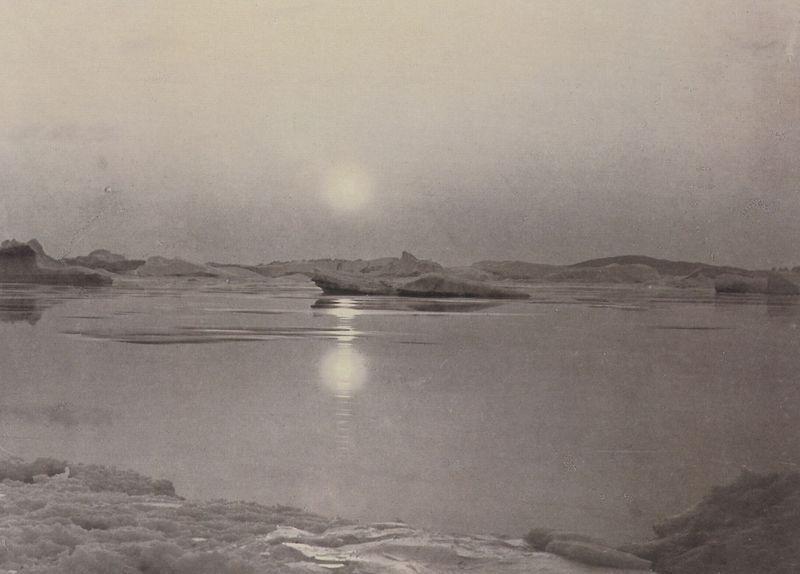
Titel: Mitternachtssonne bei Melvillebai
Künstler: Dunmore & Critcherson
Standort: New York
Institution: Sammlung Janet Lehr Gallery
Schlagwörter: berg, blau, dunkel, felsen, gemälde, himmel, meer, schatten, wasser, weiß, gelb, landschaft, see, ufer, abend, braun, grau, hell, hintergrund, licht, schwarz, eis, schnee, malerei, silber, spitze, steine, bild, einsamkeit, ferne, horizont, hügel, kalt, morgen, nass, natur, sonnenaufgang, spiegelung, weite, einsam, flach, sonne, insel, rosa, traurig, kreis, rund, küste, ruhig, welle, ruhe, düster, berge, bergspitzen, gebirge, sonnenlicht, dunst, eben, nebel, sonnenuntergang, winter, stille, untergang, streifen, spiegeln, aufgang, stimmung, bucht, reflexion, foto, fotografie, photographie, mond, diesig, neblig, strahlen, kälte, eisschollen, oberfläche, wasseroberfläche, eisberg, sterne, schwarzweiß, punkt, trüb, photo, entspannung, hügelig, tonig, lichtreflex, reflex, alleine, frieren, eisbär, widerspiegeln, vollmond, scholle, gleißend, halo, eisberge, schollen, hintergrunf, nordpol, arktis, eismeer, antarktis, südpol, polarmeer, polar, eisgrau, ewiges eis, mitternachtssonne, scahrf, polarkreis, schwar weis, polarlicht